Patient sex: F
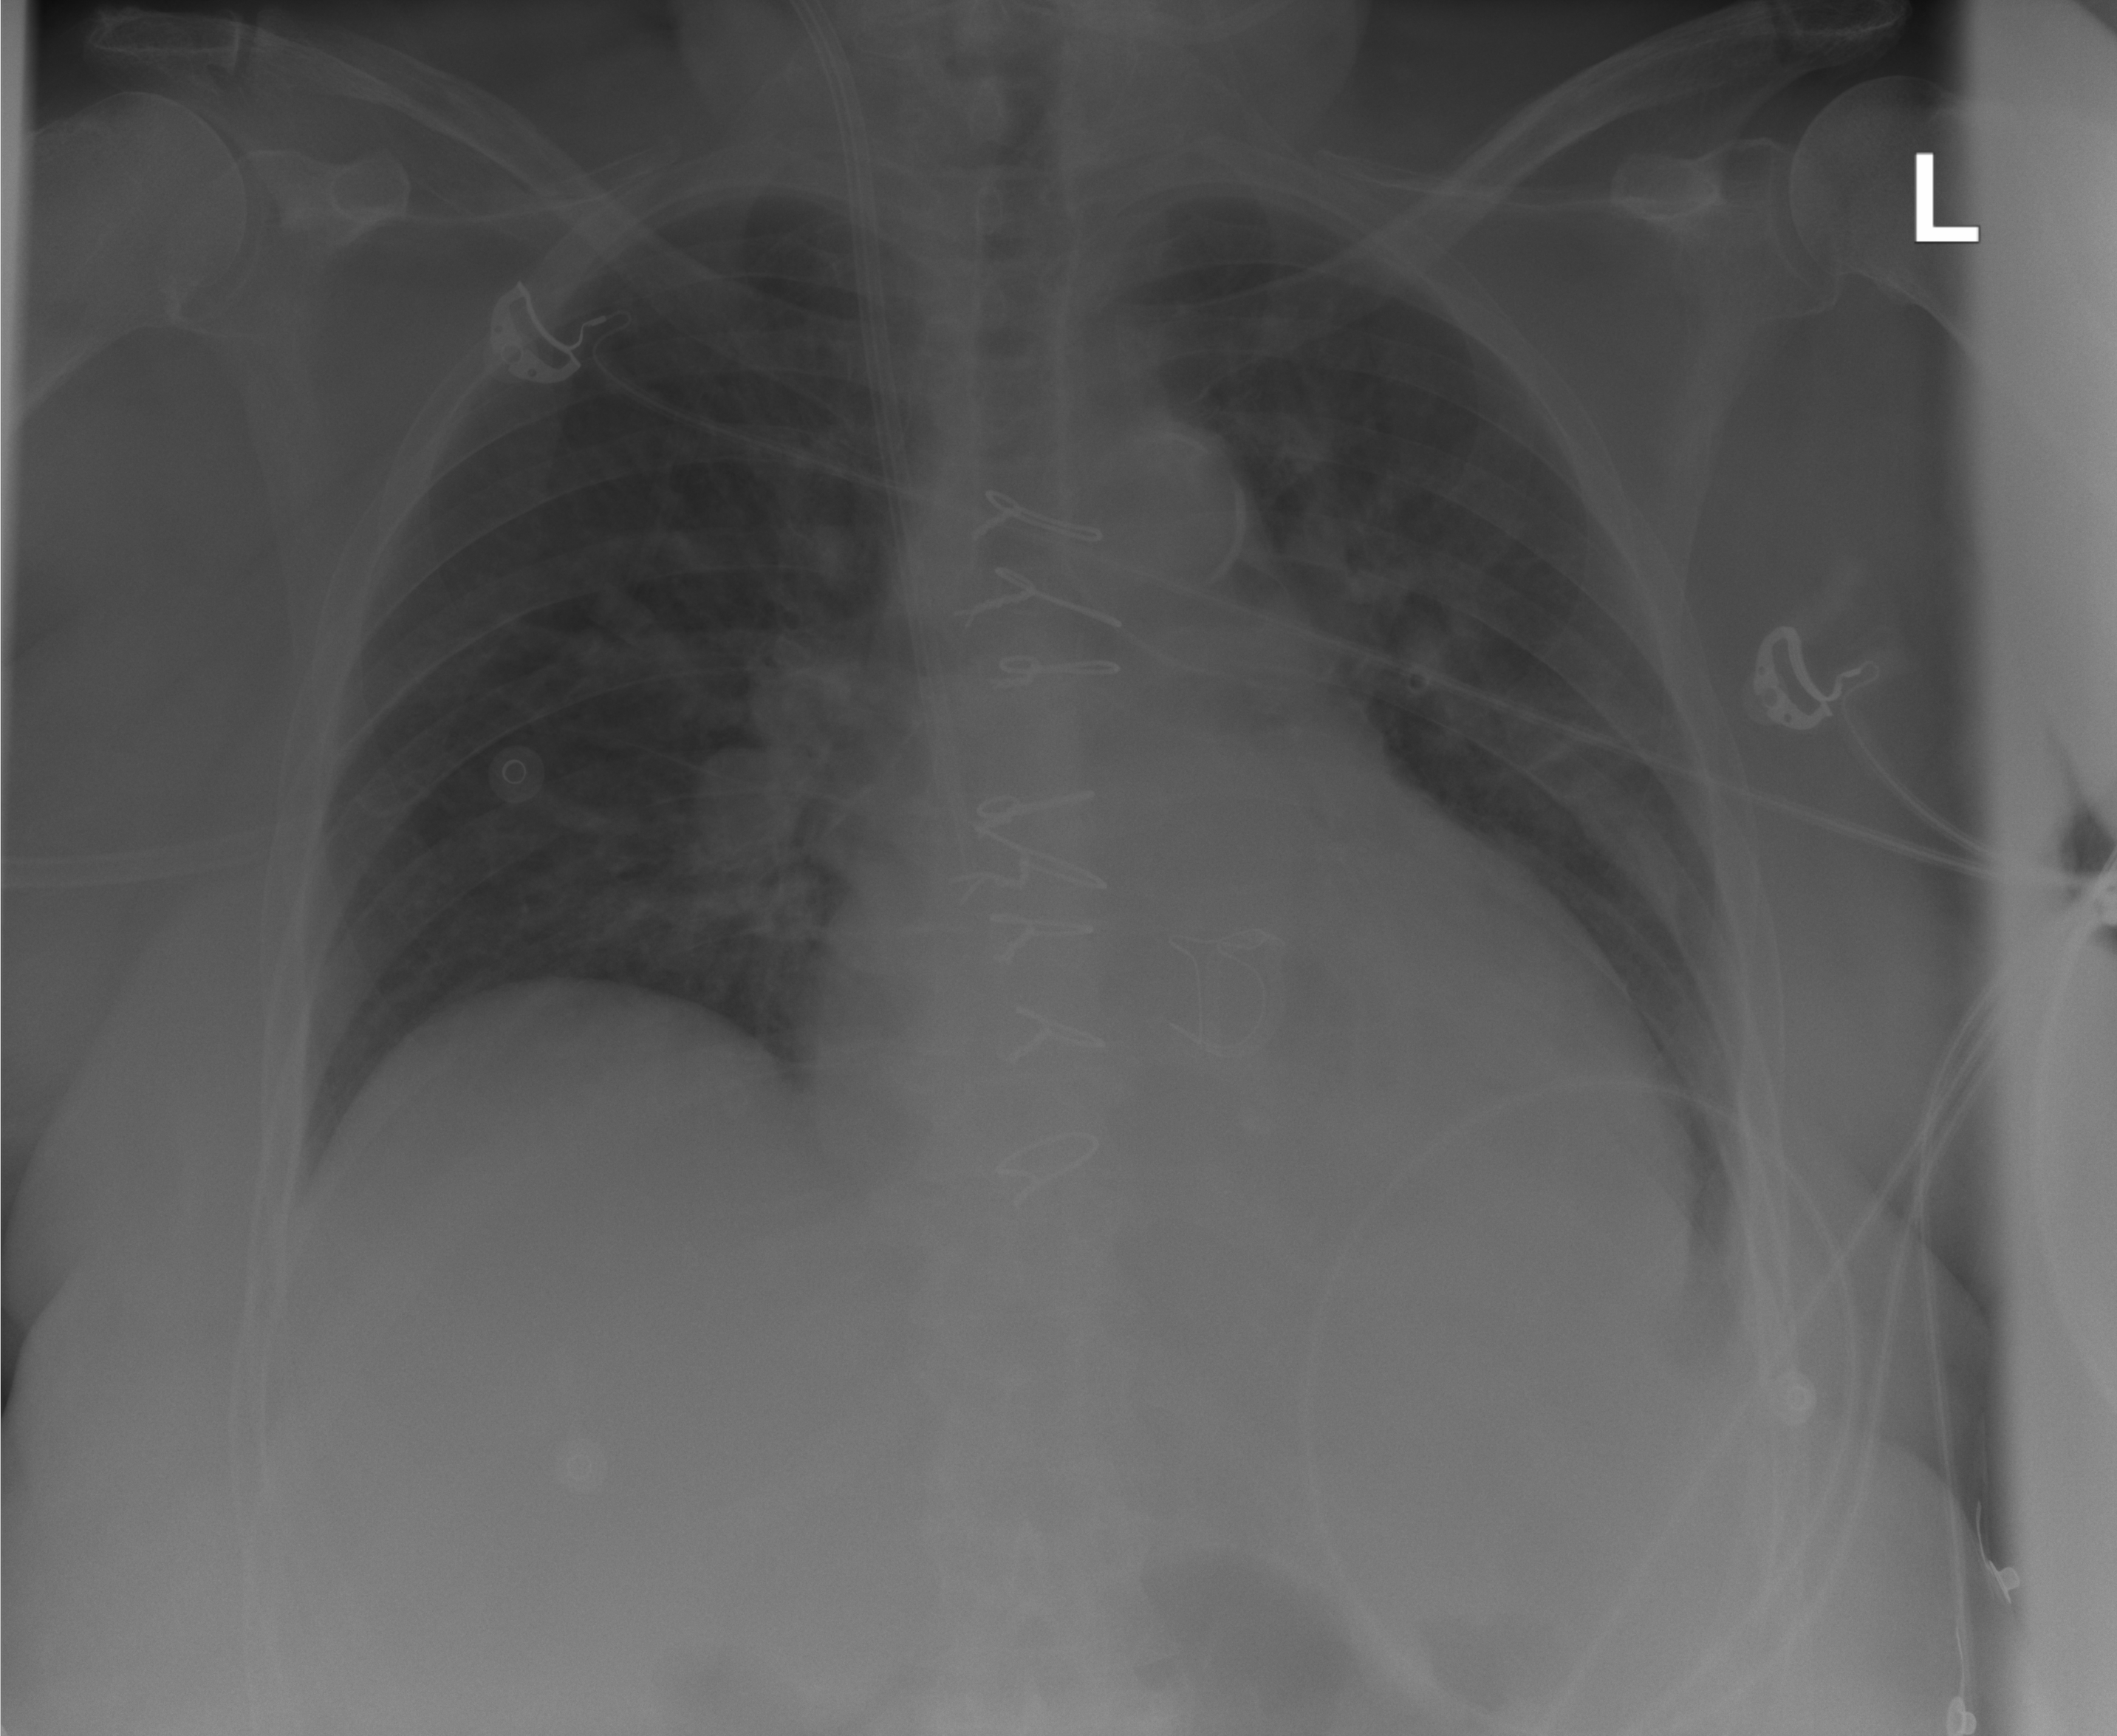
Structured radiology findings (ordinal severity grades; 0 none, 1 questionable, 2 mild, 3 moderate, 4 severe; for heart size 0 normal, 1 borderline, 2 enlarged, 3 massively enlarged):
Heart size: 2
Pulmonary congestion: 0
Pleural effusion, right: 0
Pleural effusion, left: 0
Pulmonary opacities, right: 0
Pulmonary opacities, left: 0
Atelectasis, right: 0
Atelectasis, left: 2